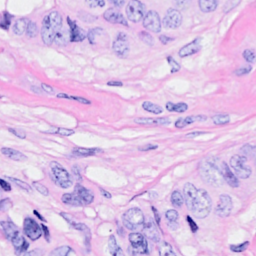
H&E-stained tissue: Breast